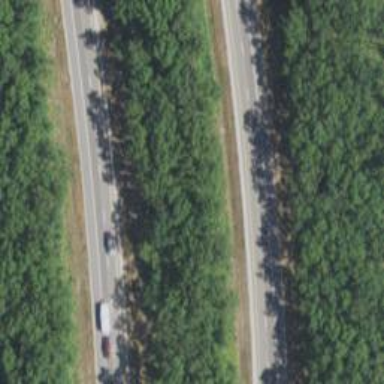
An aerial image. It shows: Asphalt motorway.